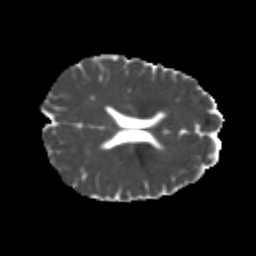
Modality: MD
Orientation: axial
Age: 21
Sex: female
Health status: healthy
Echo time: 0.074 s